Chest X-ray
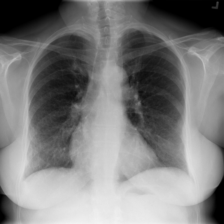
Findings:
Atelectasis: negative
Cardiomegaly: negative
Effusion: negative
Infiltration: negative
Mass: negative
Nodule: negative
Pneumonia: negative
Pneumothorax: negative
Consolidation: negative
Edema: negative
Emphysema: negative
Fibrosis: negative
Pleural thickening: negative
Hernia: negative